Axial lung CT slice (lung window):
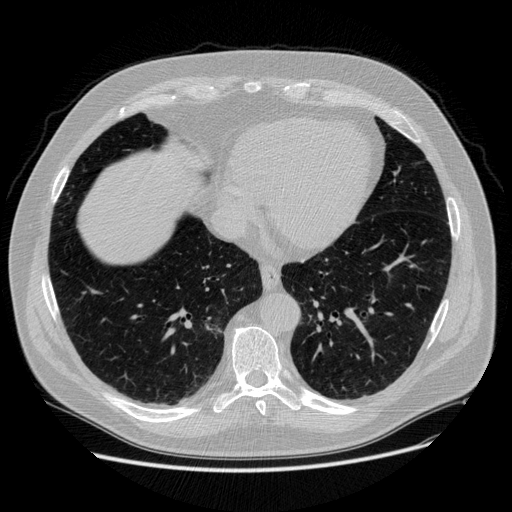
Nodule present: no